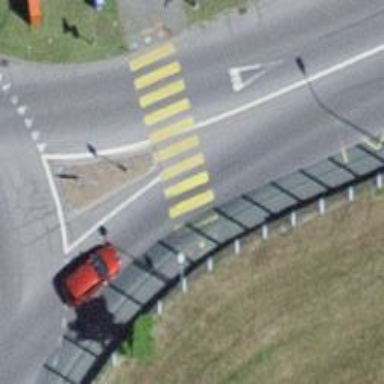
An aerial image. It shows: Zebra crossing on the road.